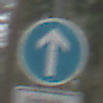
Verkehrszeichen: VorgeschriebeneFahrtrichtungGeradeaus
Zusatzzeichen unten: BesondereFahrzeugeUndTransportgueter7
Umgebung: Outdoor, Nature
Tageszeit: Midday
Wetter: Overcast
Licht: Natural
Jahreszeit: NotSpecified
Kontrast: LowContrast